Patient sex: F
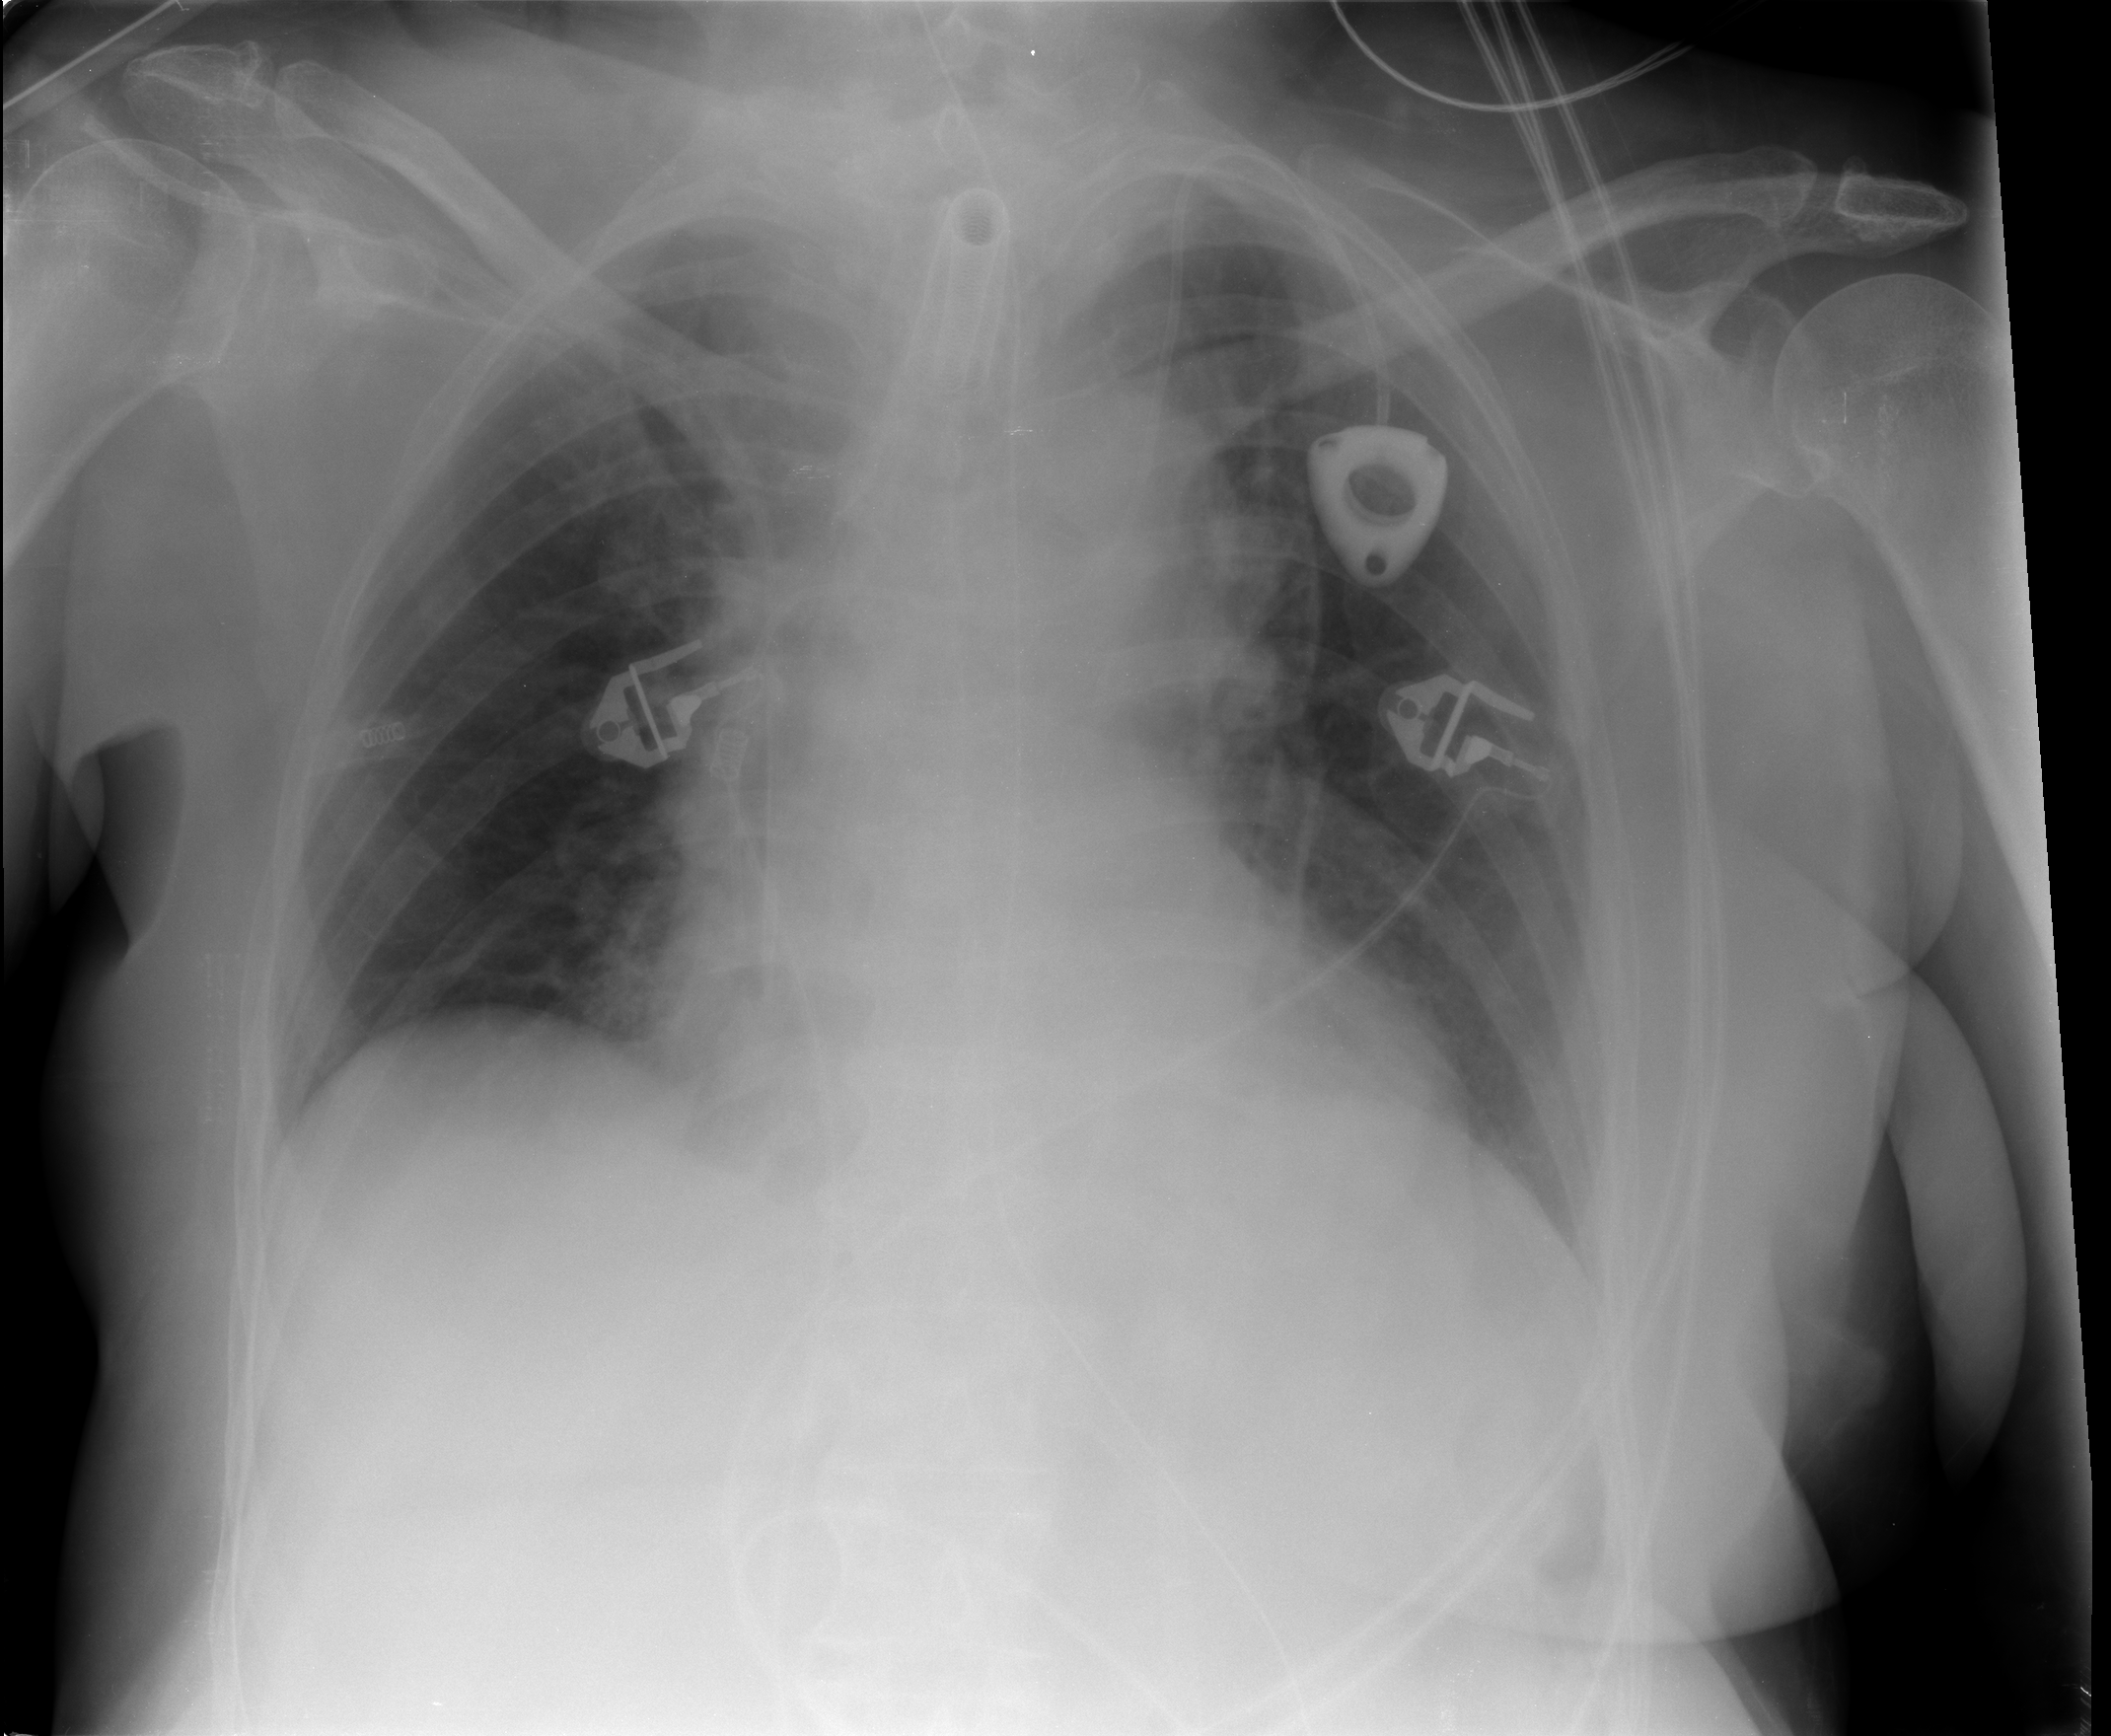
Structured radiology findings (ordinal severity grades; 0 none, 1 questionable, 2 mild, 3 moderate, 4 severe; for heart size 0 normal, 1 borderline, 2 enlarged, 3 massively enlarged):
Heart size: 1
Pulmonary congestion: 1
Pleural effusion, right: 0
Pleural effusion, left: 0
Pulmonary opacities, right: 0
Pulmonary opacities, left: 0
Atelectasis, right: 1
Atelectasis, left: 1